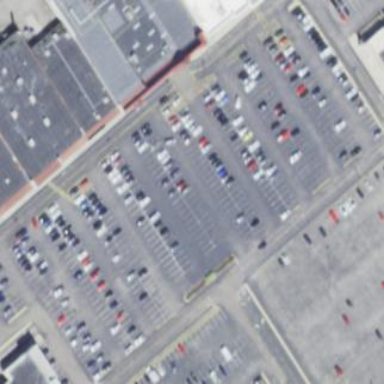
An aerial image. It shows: Parking area with surface.